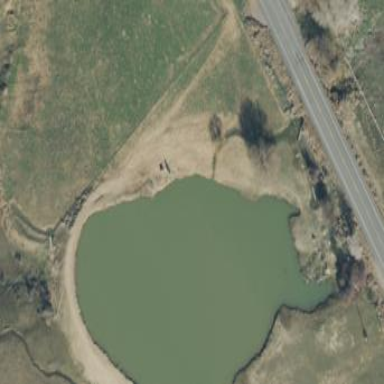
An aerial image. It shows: Peaceful pond surrounded by nature.